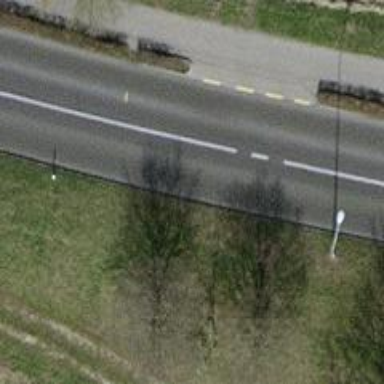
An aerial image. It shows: Asphalt cycleway.